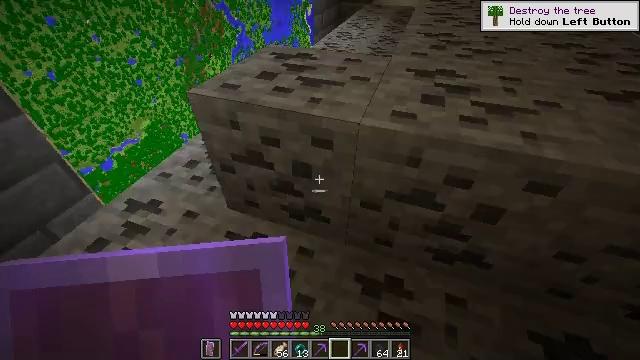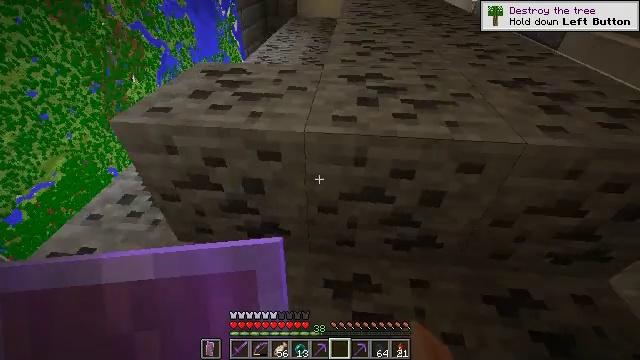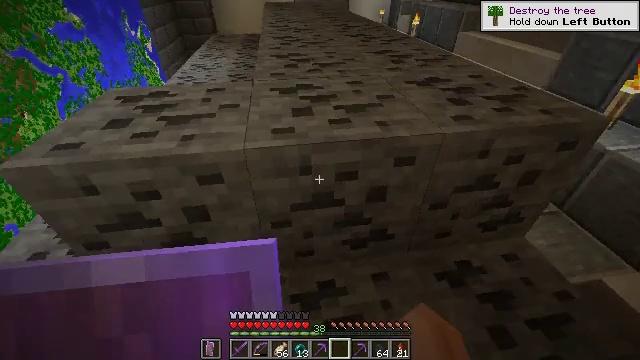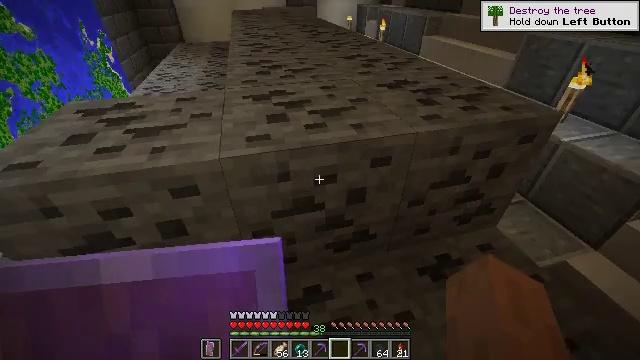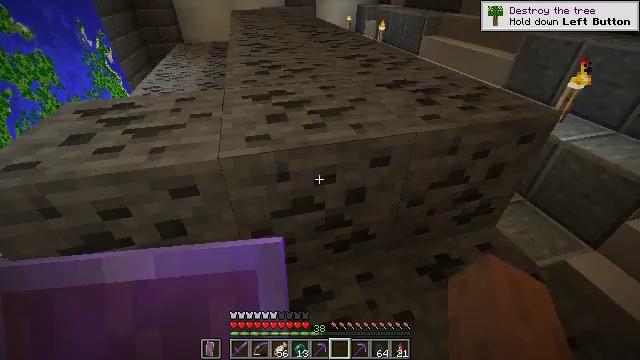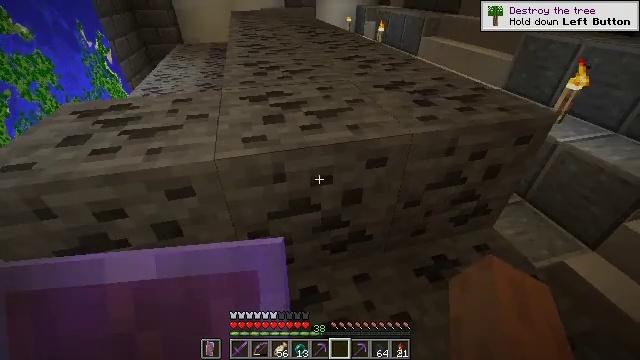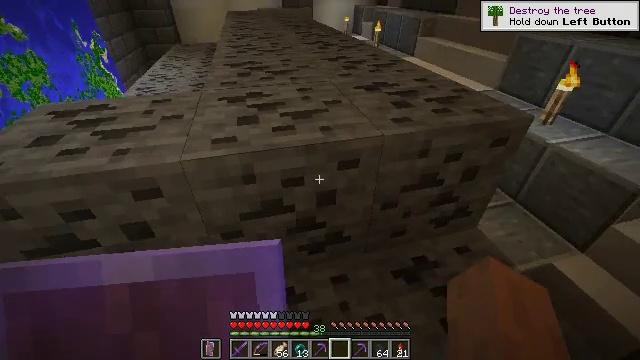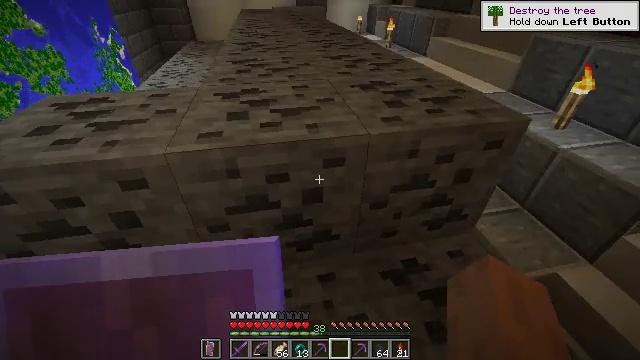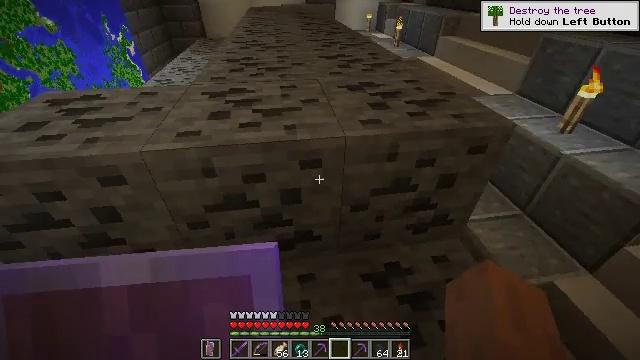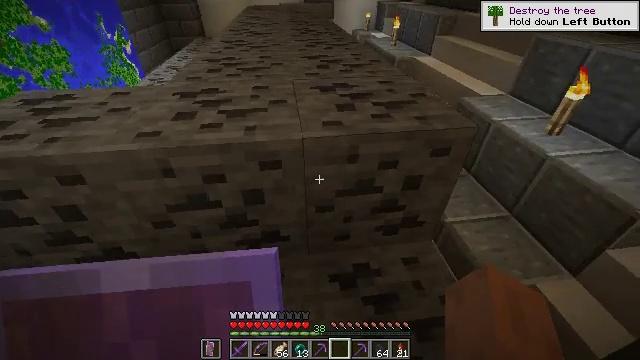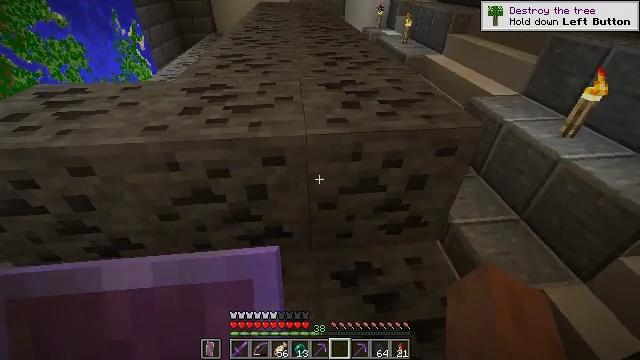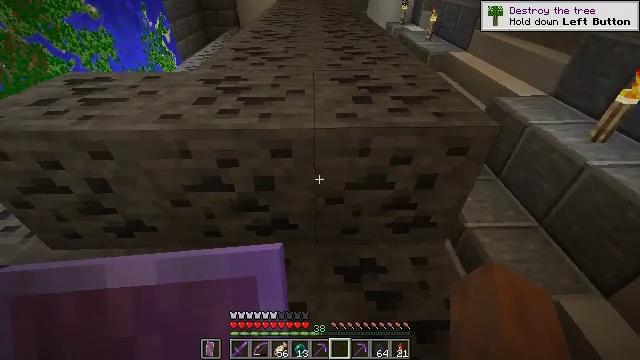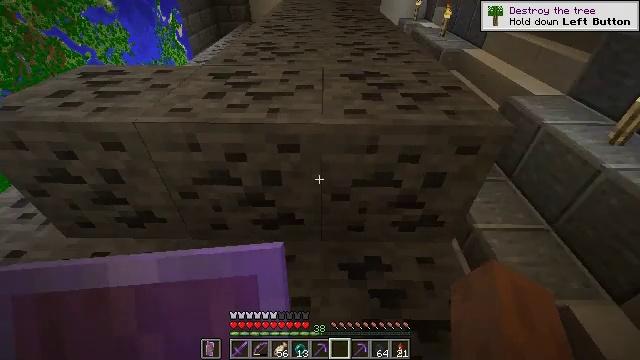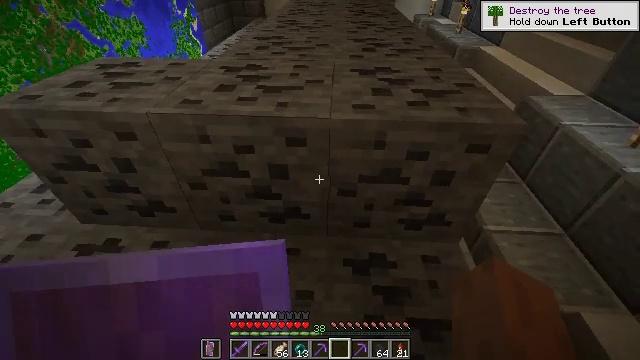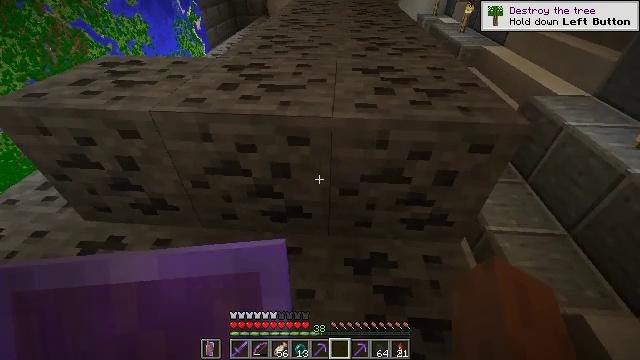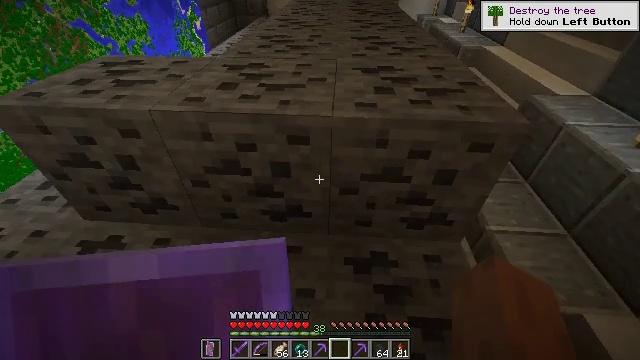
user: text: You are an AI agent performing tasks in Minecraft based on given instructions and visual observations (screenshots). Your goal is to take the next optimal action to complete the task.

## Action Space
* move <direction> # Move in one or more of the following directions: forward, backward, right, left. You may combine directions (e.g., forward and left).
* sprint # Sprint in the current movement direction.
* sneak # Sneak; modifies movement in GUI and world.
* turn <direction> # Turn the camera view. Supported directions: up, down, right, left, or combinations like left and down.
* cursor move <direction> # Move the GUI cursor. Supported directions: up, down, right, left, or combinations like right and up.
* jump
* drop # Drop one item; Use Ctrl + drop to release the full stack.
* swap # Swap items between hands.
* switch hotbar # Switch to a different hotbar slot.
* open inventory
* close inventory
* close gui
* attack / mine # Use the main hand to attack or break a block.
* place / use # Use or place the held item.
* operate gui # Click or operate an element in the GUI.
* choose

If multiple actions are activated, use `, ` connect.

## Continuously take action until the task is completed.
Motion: motion action
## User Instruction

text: Collect coal by mining the ore.
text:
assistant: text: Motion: turn right and up
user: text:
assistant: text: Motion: turn right and up
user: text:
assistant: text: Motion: turn right and up
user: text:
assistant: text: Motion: no_op
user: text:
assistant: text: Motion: move right
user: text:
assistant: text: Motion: move right
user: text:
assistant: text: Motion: move right, turn left
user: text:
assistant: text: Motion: move right, turn left
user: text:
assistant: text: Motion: no_op
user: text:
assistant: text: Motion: turn left
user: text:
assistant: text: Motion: turn left
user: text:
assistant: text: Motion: turn left
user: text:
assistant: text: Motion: turn left
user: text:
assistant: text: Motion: no_op
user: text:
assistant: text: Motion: no_op
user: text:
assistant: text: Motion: no_op
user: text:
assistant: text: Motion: no_op
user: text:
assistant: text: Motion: no_op
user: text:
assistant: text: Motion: no_op
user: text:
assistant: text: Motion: no_op
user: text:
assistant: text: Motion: turn right and up
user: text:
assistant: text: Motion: turn right and up
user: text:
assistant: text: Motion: turn up
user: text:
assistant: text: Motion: no_op
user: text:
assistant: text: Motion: attack / mine
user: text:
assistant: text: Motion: attack / mine
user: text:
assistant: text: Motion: attack / mine
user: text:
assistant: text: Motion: attack / mine
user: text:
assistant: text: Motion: attack / mine
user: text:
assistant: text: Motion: turn up, attack / mine